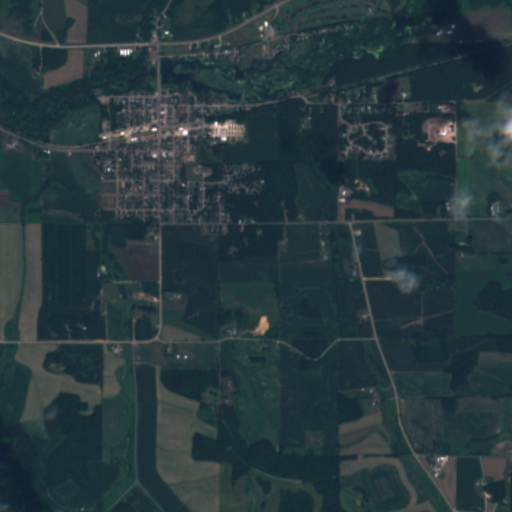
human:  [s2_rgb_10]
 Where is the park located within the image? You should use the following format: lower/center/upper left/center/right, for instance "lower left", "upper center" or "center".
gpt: The park is located in the upper right of the image.
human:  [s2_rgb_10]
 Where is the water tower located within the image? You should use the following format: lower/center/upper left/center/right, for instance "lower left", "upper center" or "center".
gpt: The water tower is located in the center of the image.
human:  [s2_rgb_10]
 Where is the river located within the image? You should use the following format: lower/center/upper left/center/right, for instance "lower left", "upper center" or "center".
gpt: The river is located in the upper of the image.
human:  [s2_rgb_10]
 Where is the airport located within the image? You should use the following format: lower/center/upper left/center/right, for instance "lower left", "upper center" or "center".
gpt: There is no airport in the image.